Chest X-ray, PA view. Patient: 74 years old, sex F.
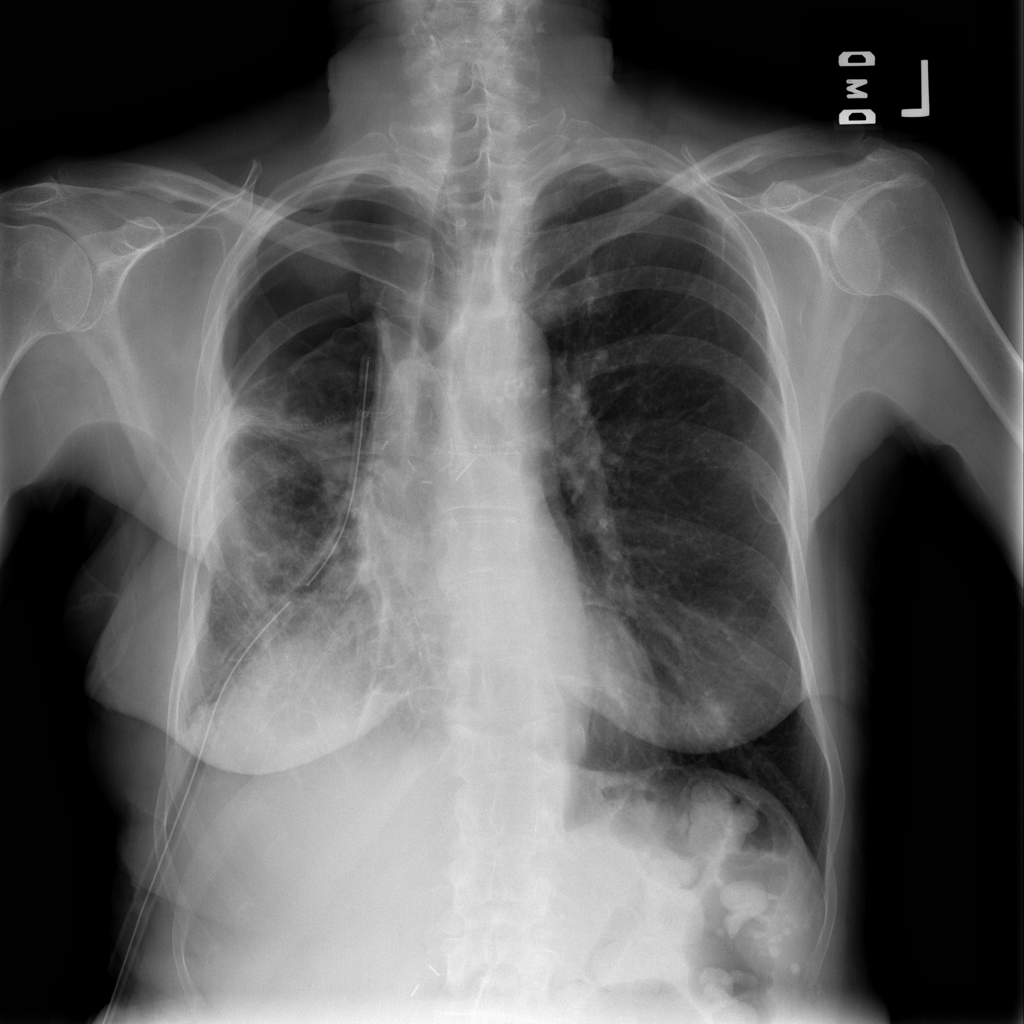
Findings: Pneumothorax